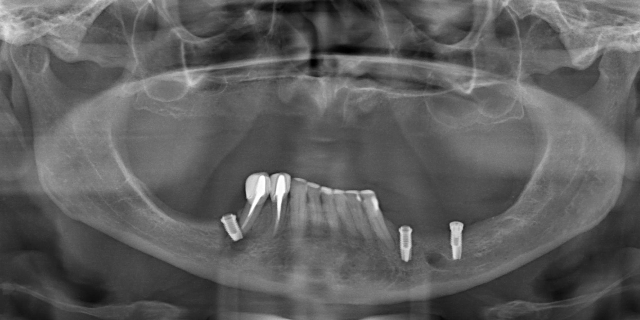
adult